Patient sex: M
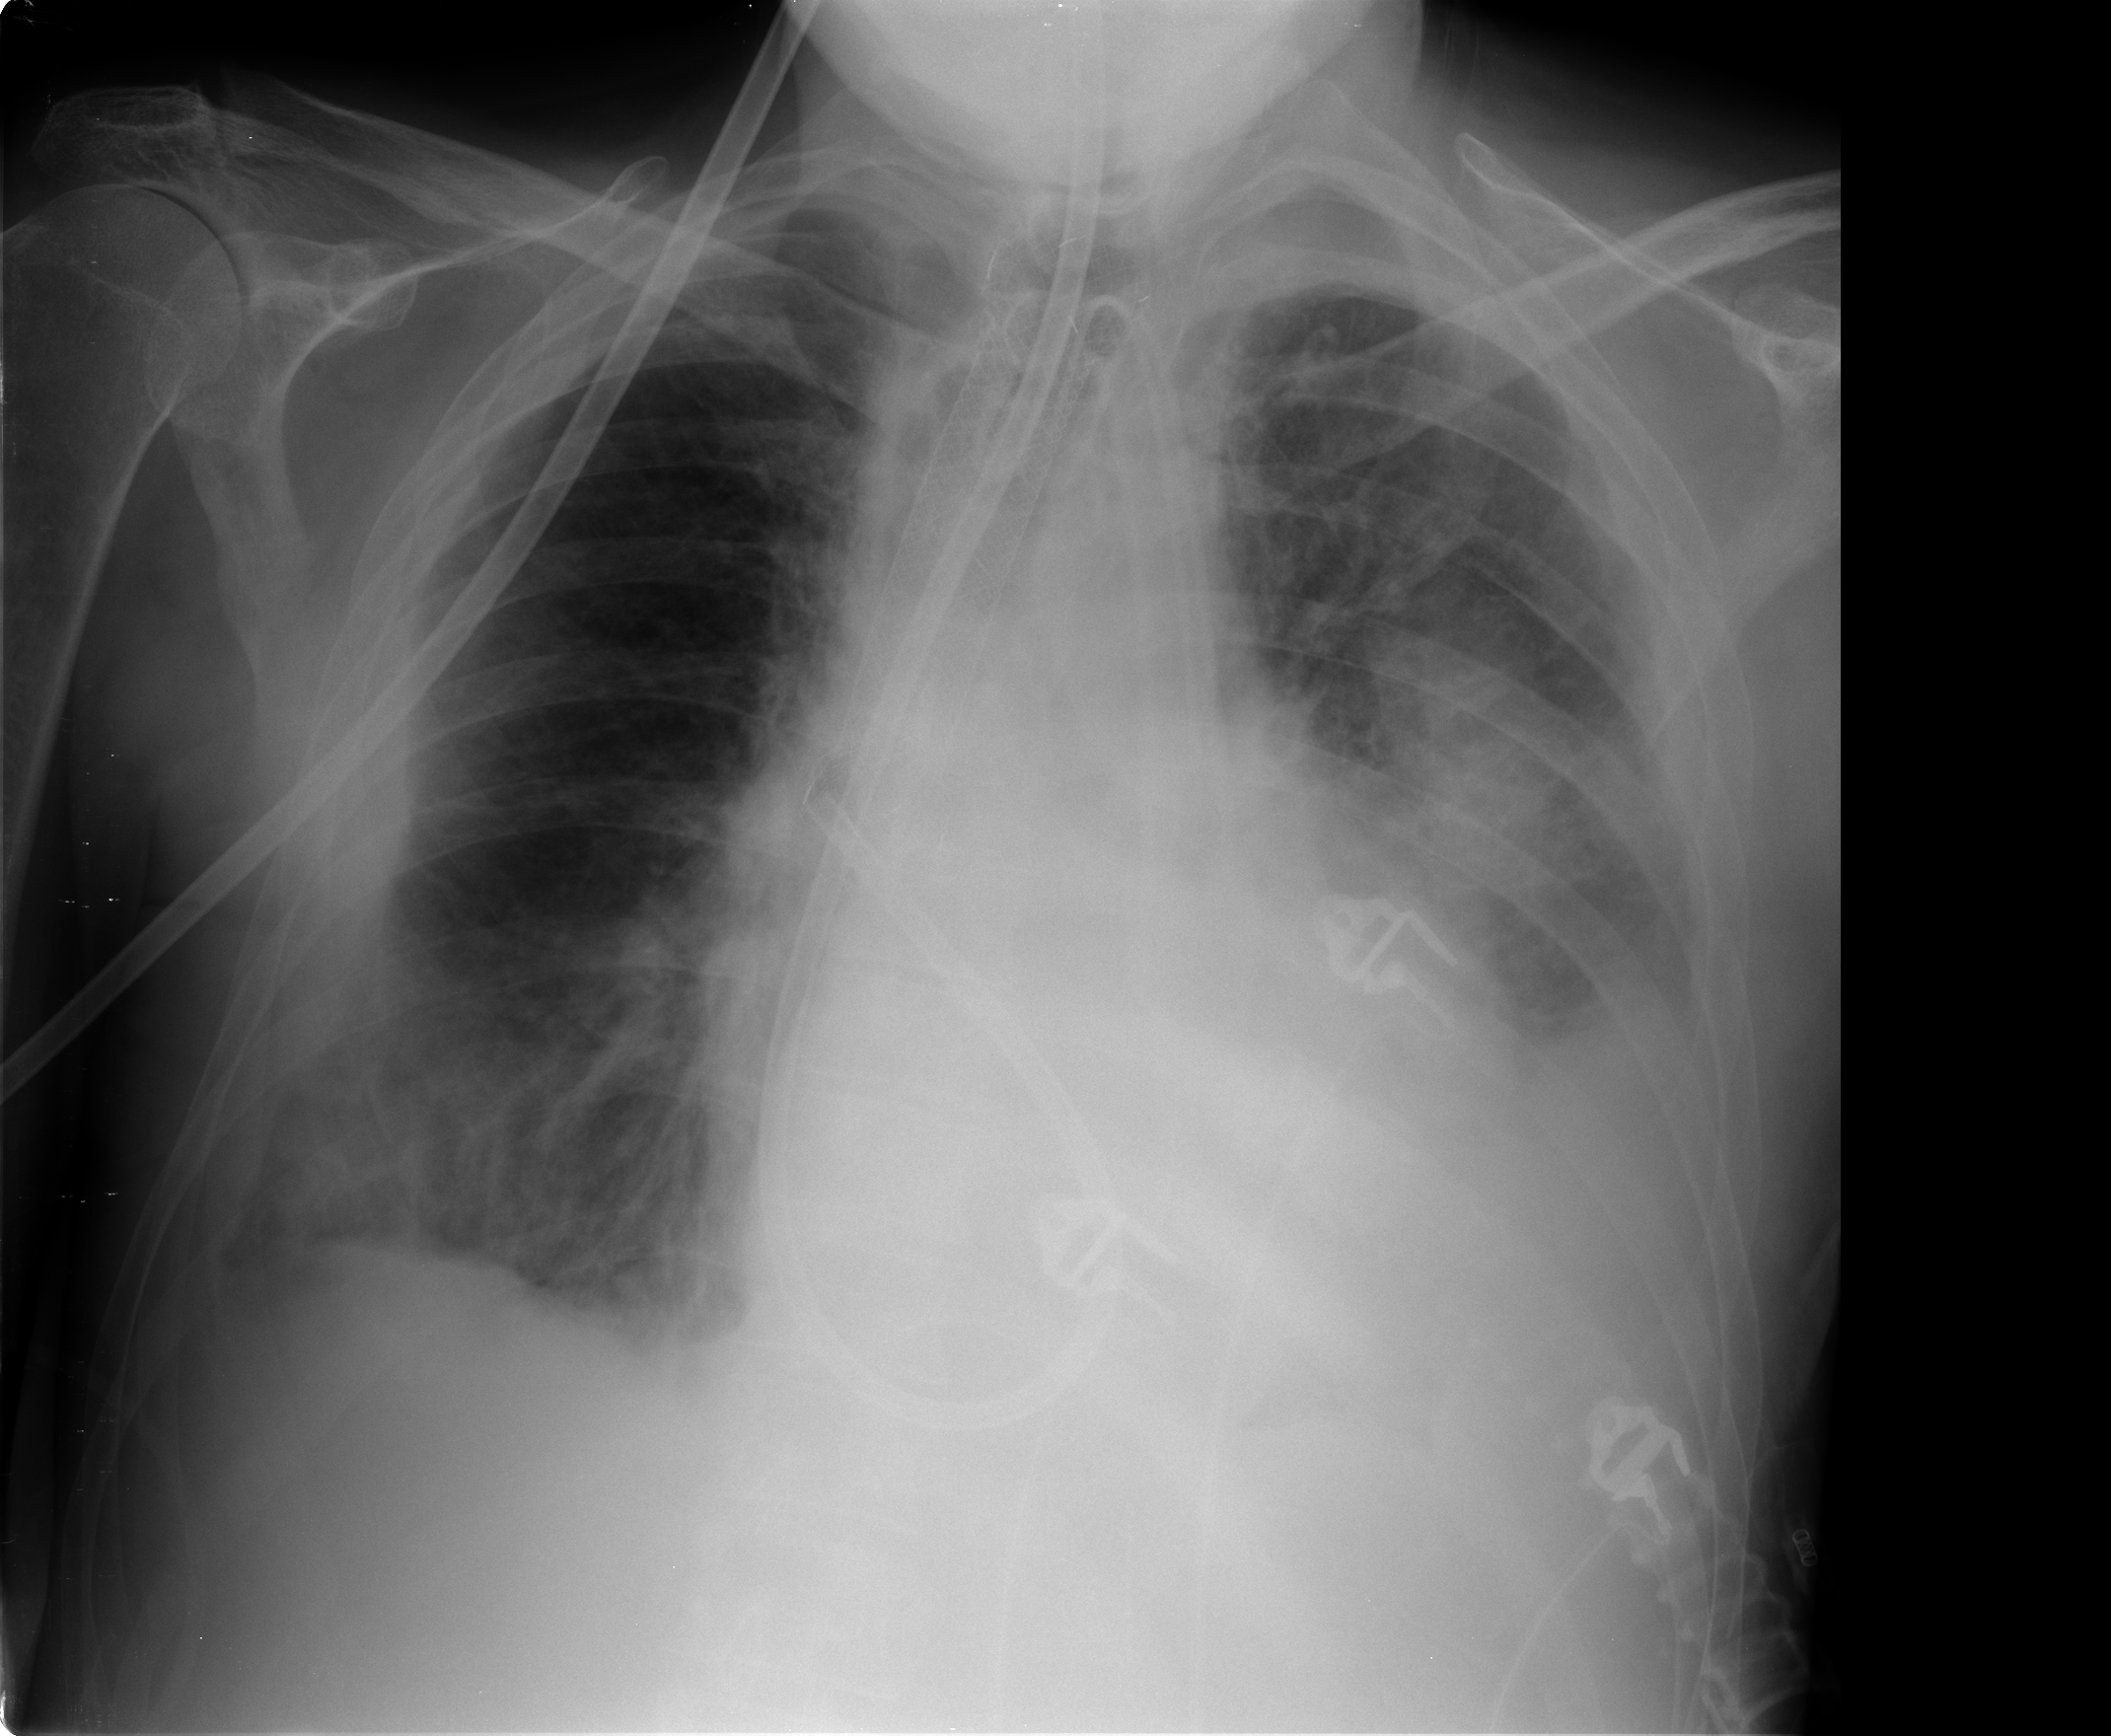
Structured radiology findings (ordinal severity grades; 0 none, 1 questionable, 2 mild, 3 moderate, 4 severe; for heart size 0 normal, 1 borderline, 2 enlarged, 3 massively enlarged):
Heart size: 0
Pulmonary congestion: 2
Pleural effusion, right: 2
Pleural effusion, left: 3
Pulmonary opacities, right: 2
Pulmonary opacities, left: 2
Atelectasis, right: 2
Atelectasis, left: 2